Field crop: maize
Growth stage: 1
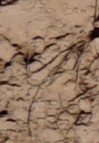
Species: lolium